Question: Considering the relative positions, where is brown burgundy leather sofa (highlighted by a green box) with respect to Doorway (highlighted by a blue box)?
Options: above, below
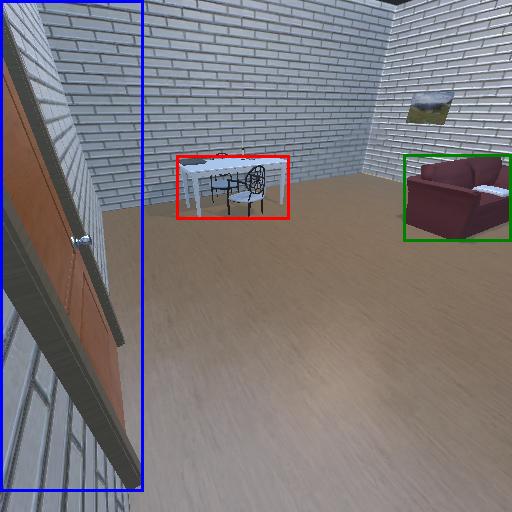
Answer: above